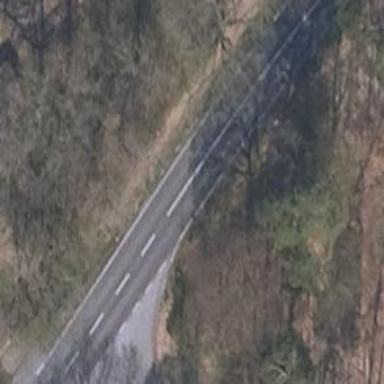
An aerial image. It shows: Secondary road with asphalt surface.